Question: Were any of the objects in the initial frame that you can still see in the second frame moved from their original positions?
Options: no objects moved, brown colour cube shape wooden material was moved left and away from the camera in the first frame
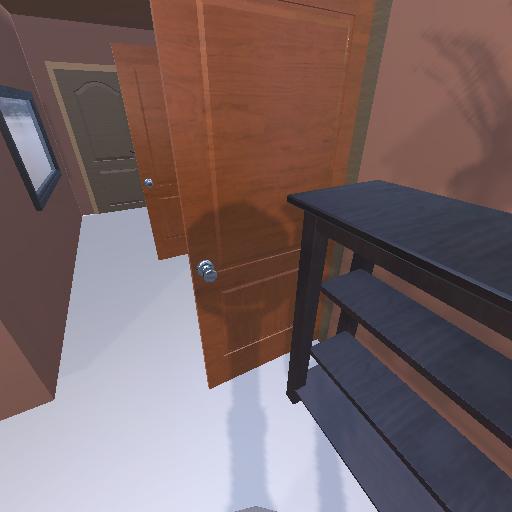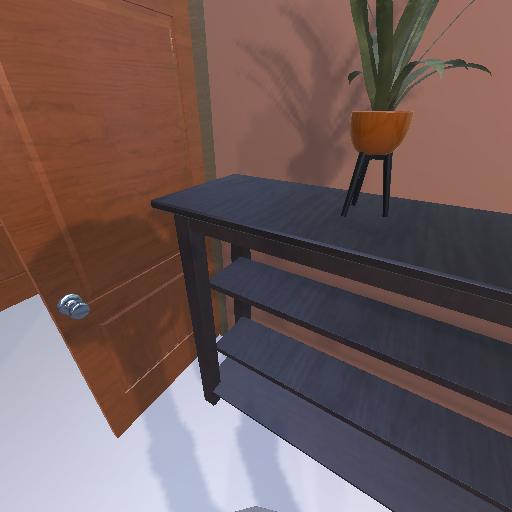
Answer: no objects moved